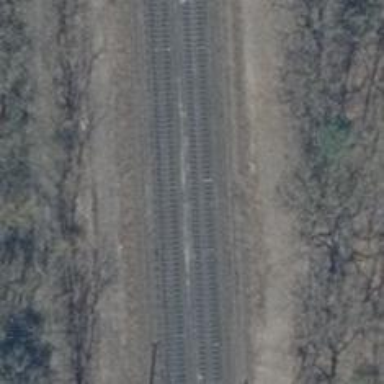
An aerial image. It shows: Railway signal.